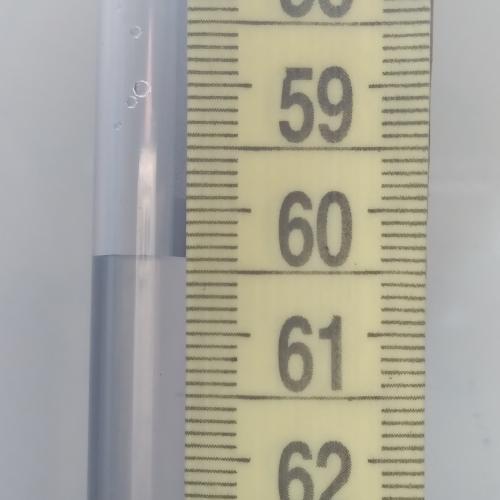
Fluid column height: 60.4 cm